Question: I have a class structure like:
'''
abstract class A {
String a;
}
class B extends A {
String b;
}
class C extends A {
String c;
}
'''
Now I want JPA to create a table for each subclass.

I have looked some previous questions but I am confused. How can I map these classes?
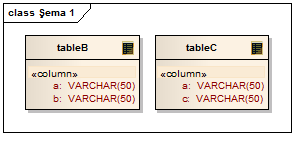
Answer: If the A is inherited because of mappings and you do not need separate entity for it, you can defined it as <URL>. Mapped superclass is only for inheriting mappings, you cannot query it.
On the other hand if real inheritance is needed - depending about implementation - you can go for <URL> inheritance strategy. Support for this strategy is optional, so it is not guaranteed to work with all implementations. It is supported at least with fresh versions of
- <URL>
In your case needed step would be then to add following to the class A: '@Inheritance(strategy=InheritanceType.TABLE_PER_CLASS)'